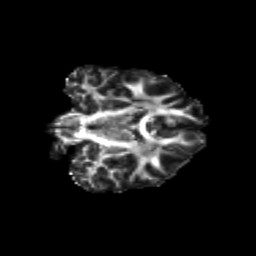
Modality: FA
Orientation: coronal
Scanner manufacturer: siemens
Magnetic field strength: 3 T
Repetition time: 9.2 s
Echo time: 0.084 s